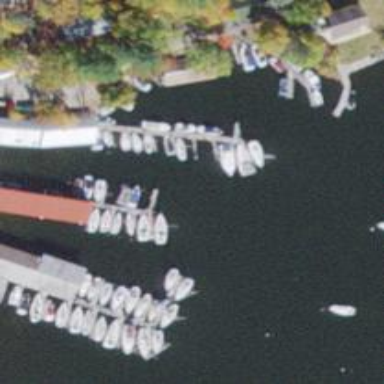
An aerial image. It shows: Pier with mooring facilities.